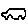
Label: car